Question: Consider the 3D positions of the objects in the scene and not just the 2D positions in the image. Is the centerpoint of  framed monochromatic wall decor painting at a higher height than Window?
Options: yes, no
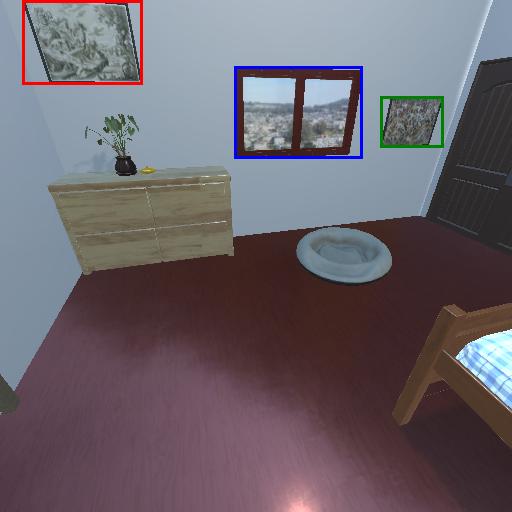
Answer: yes